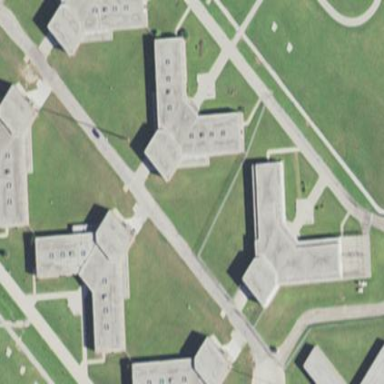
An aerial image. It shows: Prison building.